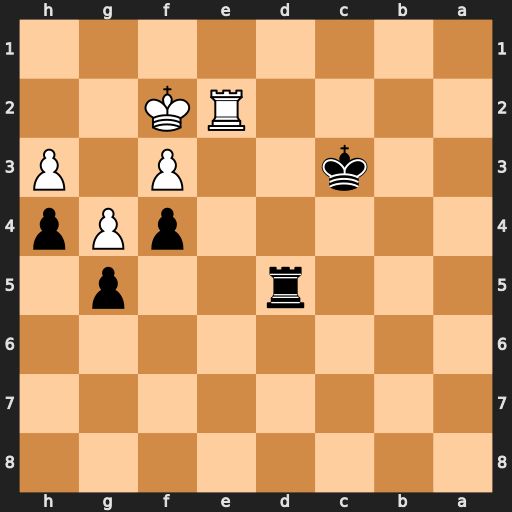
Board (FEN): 8/8/8/3r2p1/5pPp/2k2P1P/4RK2/8
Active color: b
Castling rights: -
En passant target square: -
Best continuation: Rd2 Ke1 Rxe2+